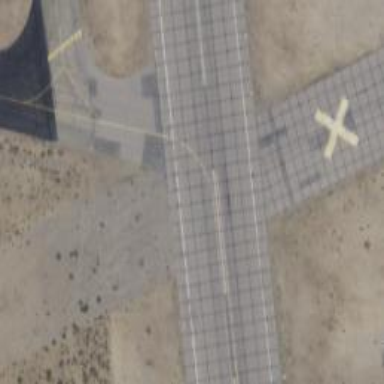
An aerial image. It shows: Asphalt runway at the airport.